Question: I've made an app that using google play games services. I'm looking at the developers console now, and I see two tabs...

The top one is Applications and the one below it is Games Services. It seems that I can fill out both and publish both. I don't want to make any rash decisions before I know what these do exactly. Can some one help me out.
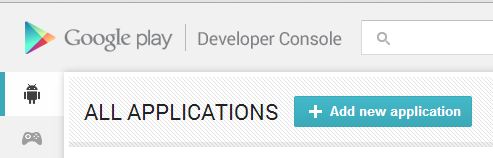
Answer: The Applications tab is for publishing apps/games (using files) to Android. These will show up in the Play store.
The Games Services is for configuring your Games Services - this includes achievements, leaderboards, etc. These are done separately from the Android app because the same information can be used for multiple platforms, so your Android, iOS, and web versions share the exact same achievements, leaderboards, etc.
This means that for an Android app you will need to complete of these sections and publish them. However, you can also setup the Games Services only and link them to, for example, a web app, without creating a matching entry in Applications.